Brain MRI, t1w sequence, axial 2D slice.
Patient: age 37, sex F, weight 95 kg, height 1.95 m
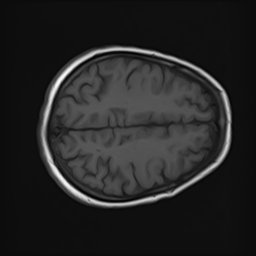